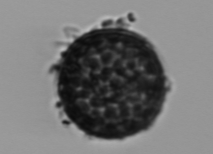
Label: Coscinodiscus